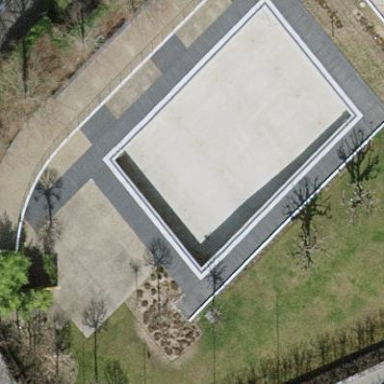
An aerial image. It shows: Swimming pool located in leisure land.